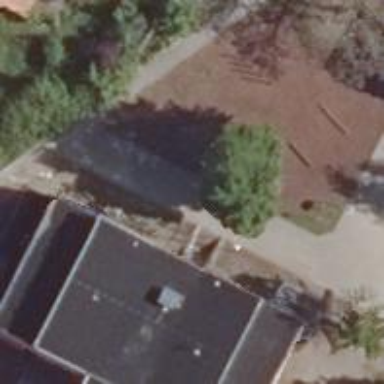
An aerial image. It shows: Part of building.